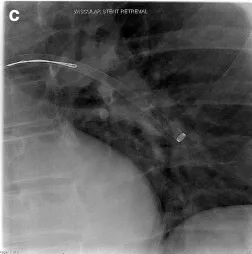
C: The ensnared stent is "sheathed" over by the braided 12F sheath.
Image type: radiology (x_ray)